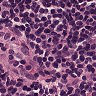
Metastatic tissue present: no